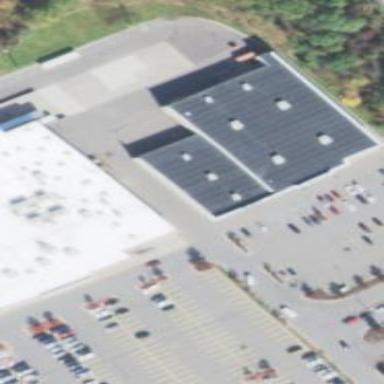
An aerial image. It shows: Building.